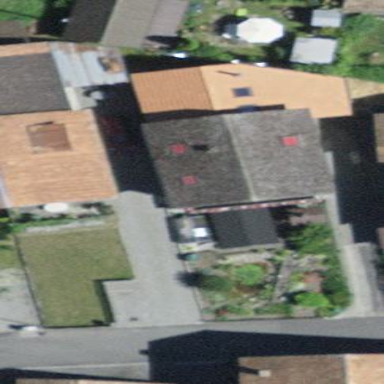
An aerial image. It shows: Residential building.